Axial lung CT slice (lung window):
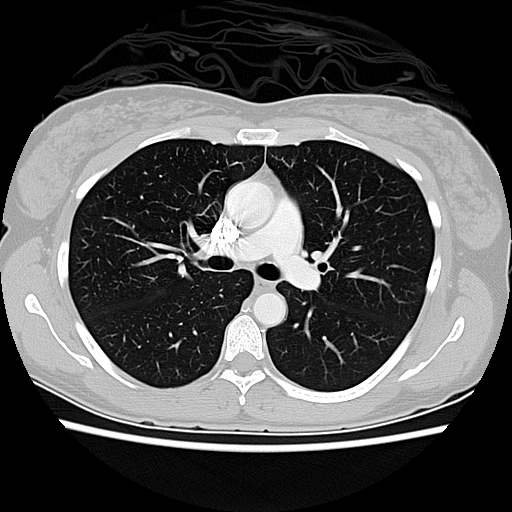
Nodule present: no